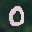
Label: 0